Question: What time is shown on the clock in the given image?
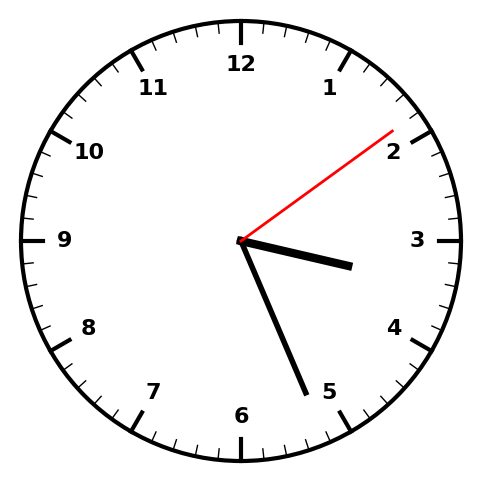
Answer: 03:26:09